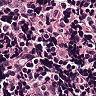
Metastatic tissue present: no